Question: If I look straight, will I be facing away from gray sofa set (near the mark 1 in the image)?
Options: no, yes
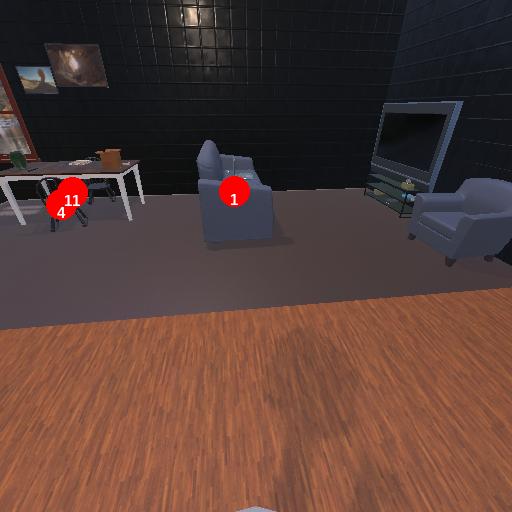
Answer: no